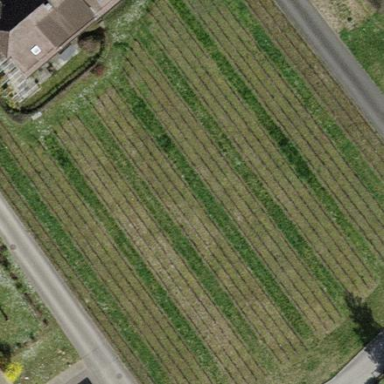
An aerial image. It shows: Vineyard growing grapes.